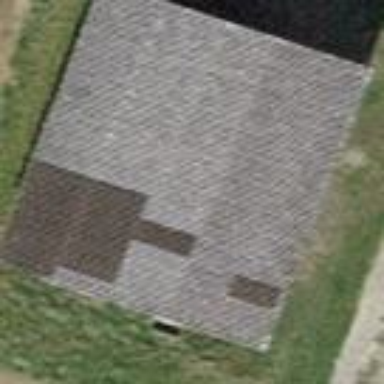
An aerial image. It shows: Shed building.